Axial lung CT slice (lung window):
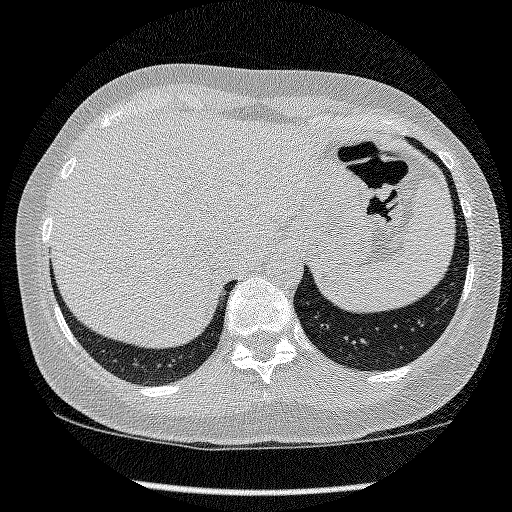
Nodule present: no